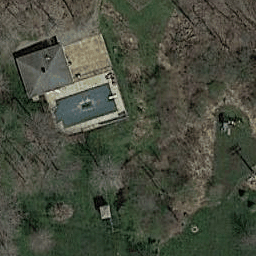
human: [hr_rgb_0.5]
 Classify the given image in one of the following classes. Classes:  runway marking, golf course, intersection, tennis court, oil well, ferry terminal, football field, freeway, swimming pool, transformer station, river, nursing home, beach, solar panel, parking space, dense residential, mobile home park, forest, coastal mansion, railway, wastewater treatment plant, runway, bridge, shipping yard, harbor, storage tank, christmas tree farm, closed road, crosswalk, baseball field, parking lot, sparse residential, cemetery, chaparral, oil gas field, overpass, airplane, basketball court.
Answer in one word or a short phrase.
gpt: sparse residential